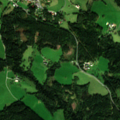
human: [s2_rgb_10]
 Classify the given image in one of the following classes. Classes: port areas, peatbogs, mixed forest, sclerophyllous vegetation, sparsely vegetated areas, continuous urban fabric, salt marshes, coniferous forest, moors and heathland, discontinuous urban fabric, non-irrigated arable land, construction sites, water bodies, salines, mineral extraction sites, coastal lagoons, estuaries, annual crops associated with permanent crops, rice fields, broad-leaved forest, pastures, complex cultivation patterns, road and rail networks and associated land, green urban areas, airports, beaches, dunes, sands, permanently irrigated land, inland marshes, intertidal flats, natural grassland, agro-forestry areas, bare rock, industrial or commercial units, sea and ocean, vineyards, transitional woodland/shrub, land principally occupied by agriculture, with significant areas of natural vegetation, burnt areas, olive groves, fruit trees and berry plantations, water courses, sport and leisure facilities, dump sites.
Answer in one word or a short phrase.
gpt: discontinuous urban fabric, pastures, coniferous forest, mixed forest